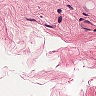
Metastatic tissue present: no